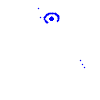
Particle: pion